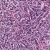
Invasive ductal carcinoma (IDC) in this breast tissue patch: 1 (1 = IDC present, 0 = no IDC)